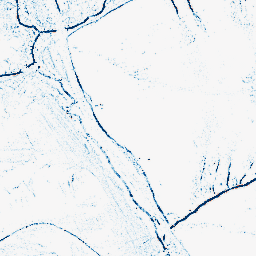
Category: morphological
Decomposition family: morphological_square
Decomposition parameters: operation: closing
size: 3
Upsampling method: lanczos
Upsampling parameters: scale: 8
Upsampling scale: 8